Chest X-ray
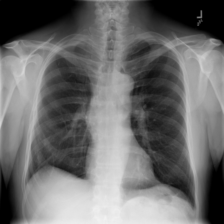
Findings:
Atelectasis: negative
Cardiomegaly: negative
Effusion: negative
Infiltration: negative
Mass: negative
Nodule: negative
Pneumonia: negative
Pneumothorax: negative
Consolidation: negative
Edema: negative
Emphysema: negative
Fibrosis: negative
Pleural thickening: positive
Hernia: negative